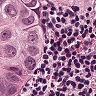
Metastatic tissue present: yes